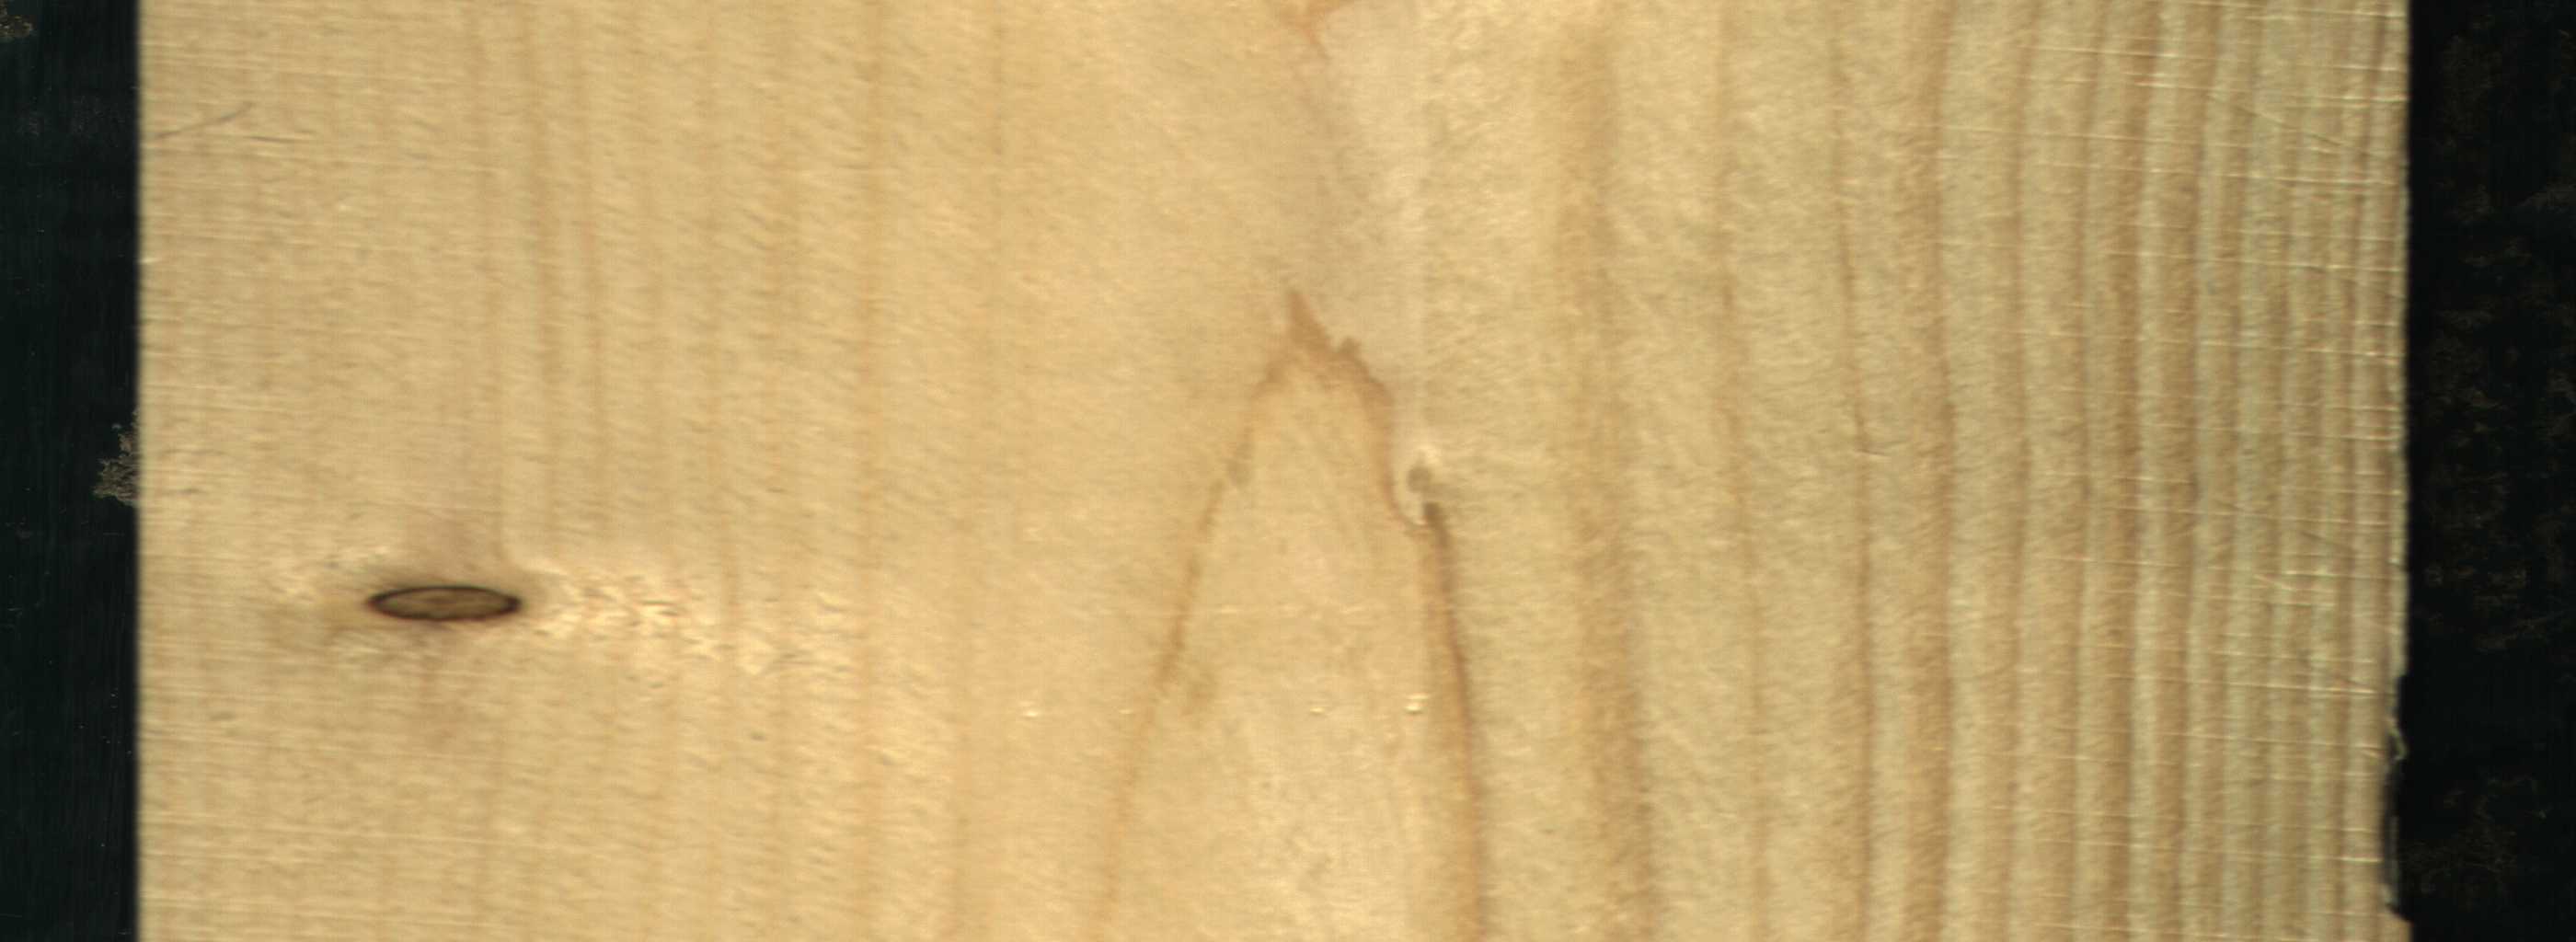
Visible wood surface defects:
Live_Knot